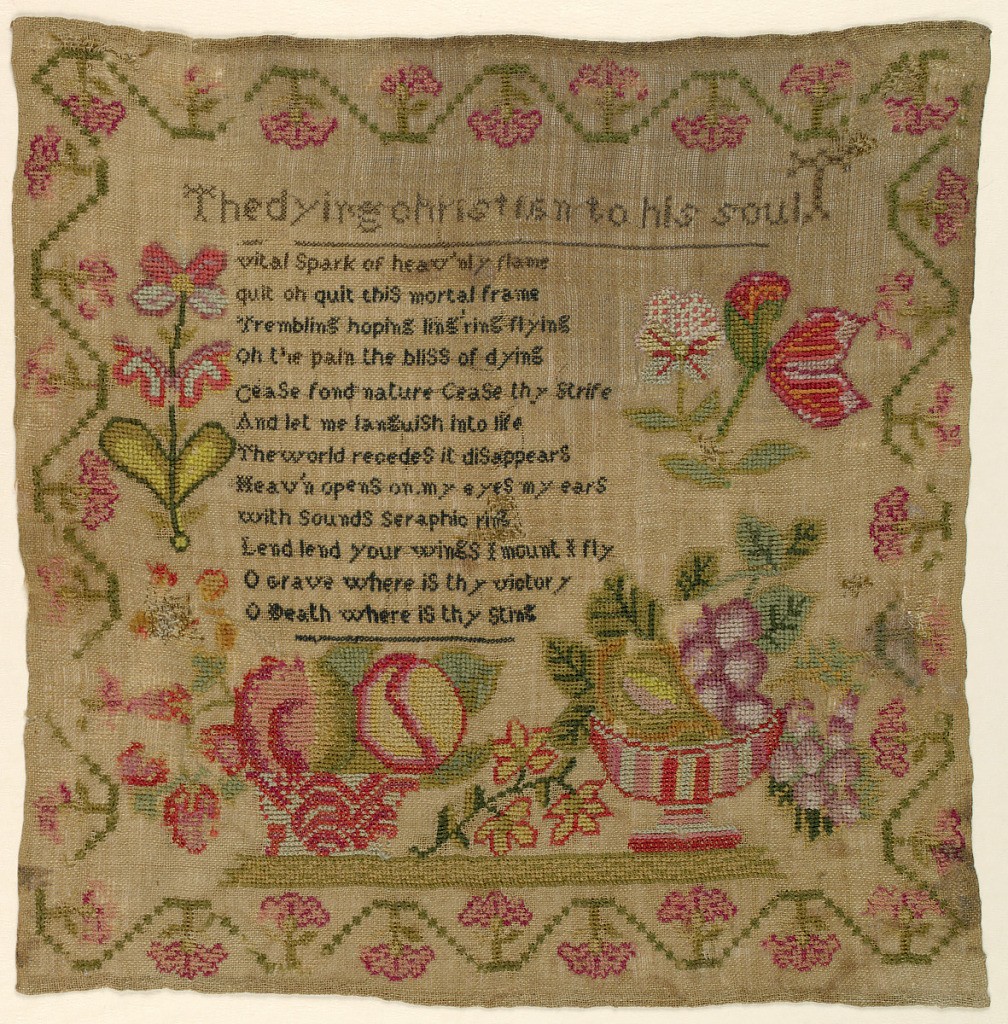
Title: Sampler
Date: ca. 1880–90
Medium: wool and cotton embroidery on linen foundation Technique: embroidered in cross and eyelet stitches on plain weave foundation
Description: Verse of "The Dying Christian to his Soul."  Large scattered motifs of bowls of fruit and flowers within curving floral border.